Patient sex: M
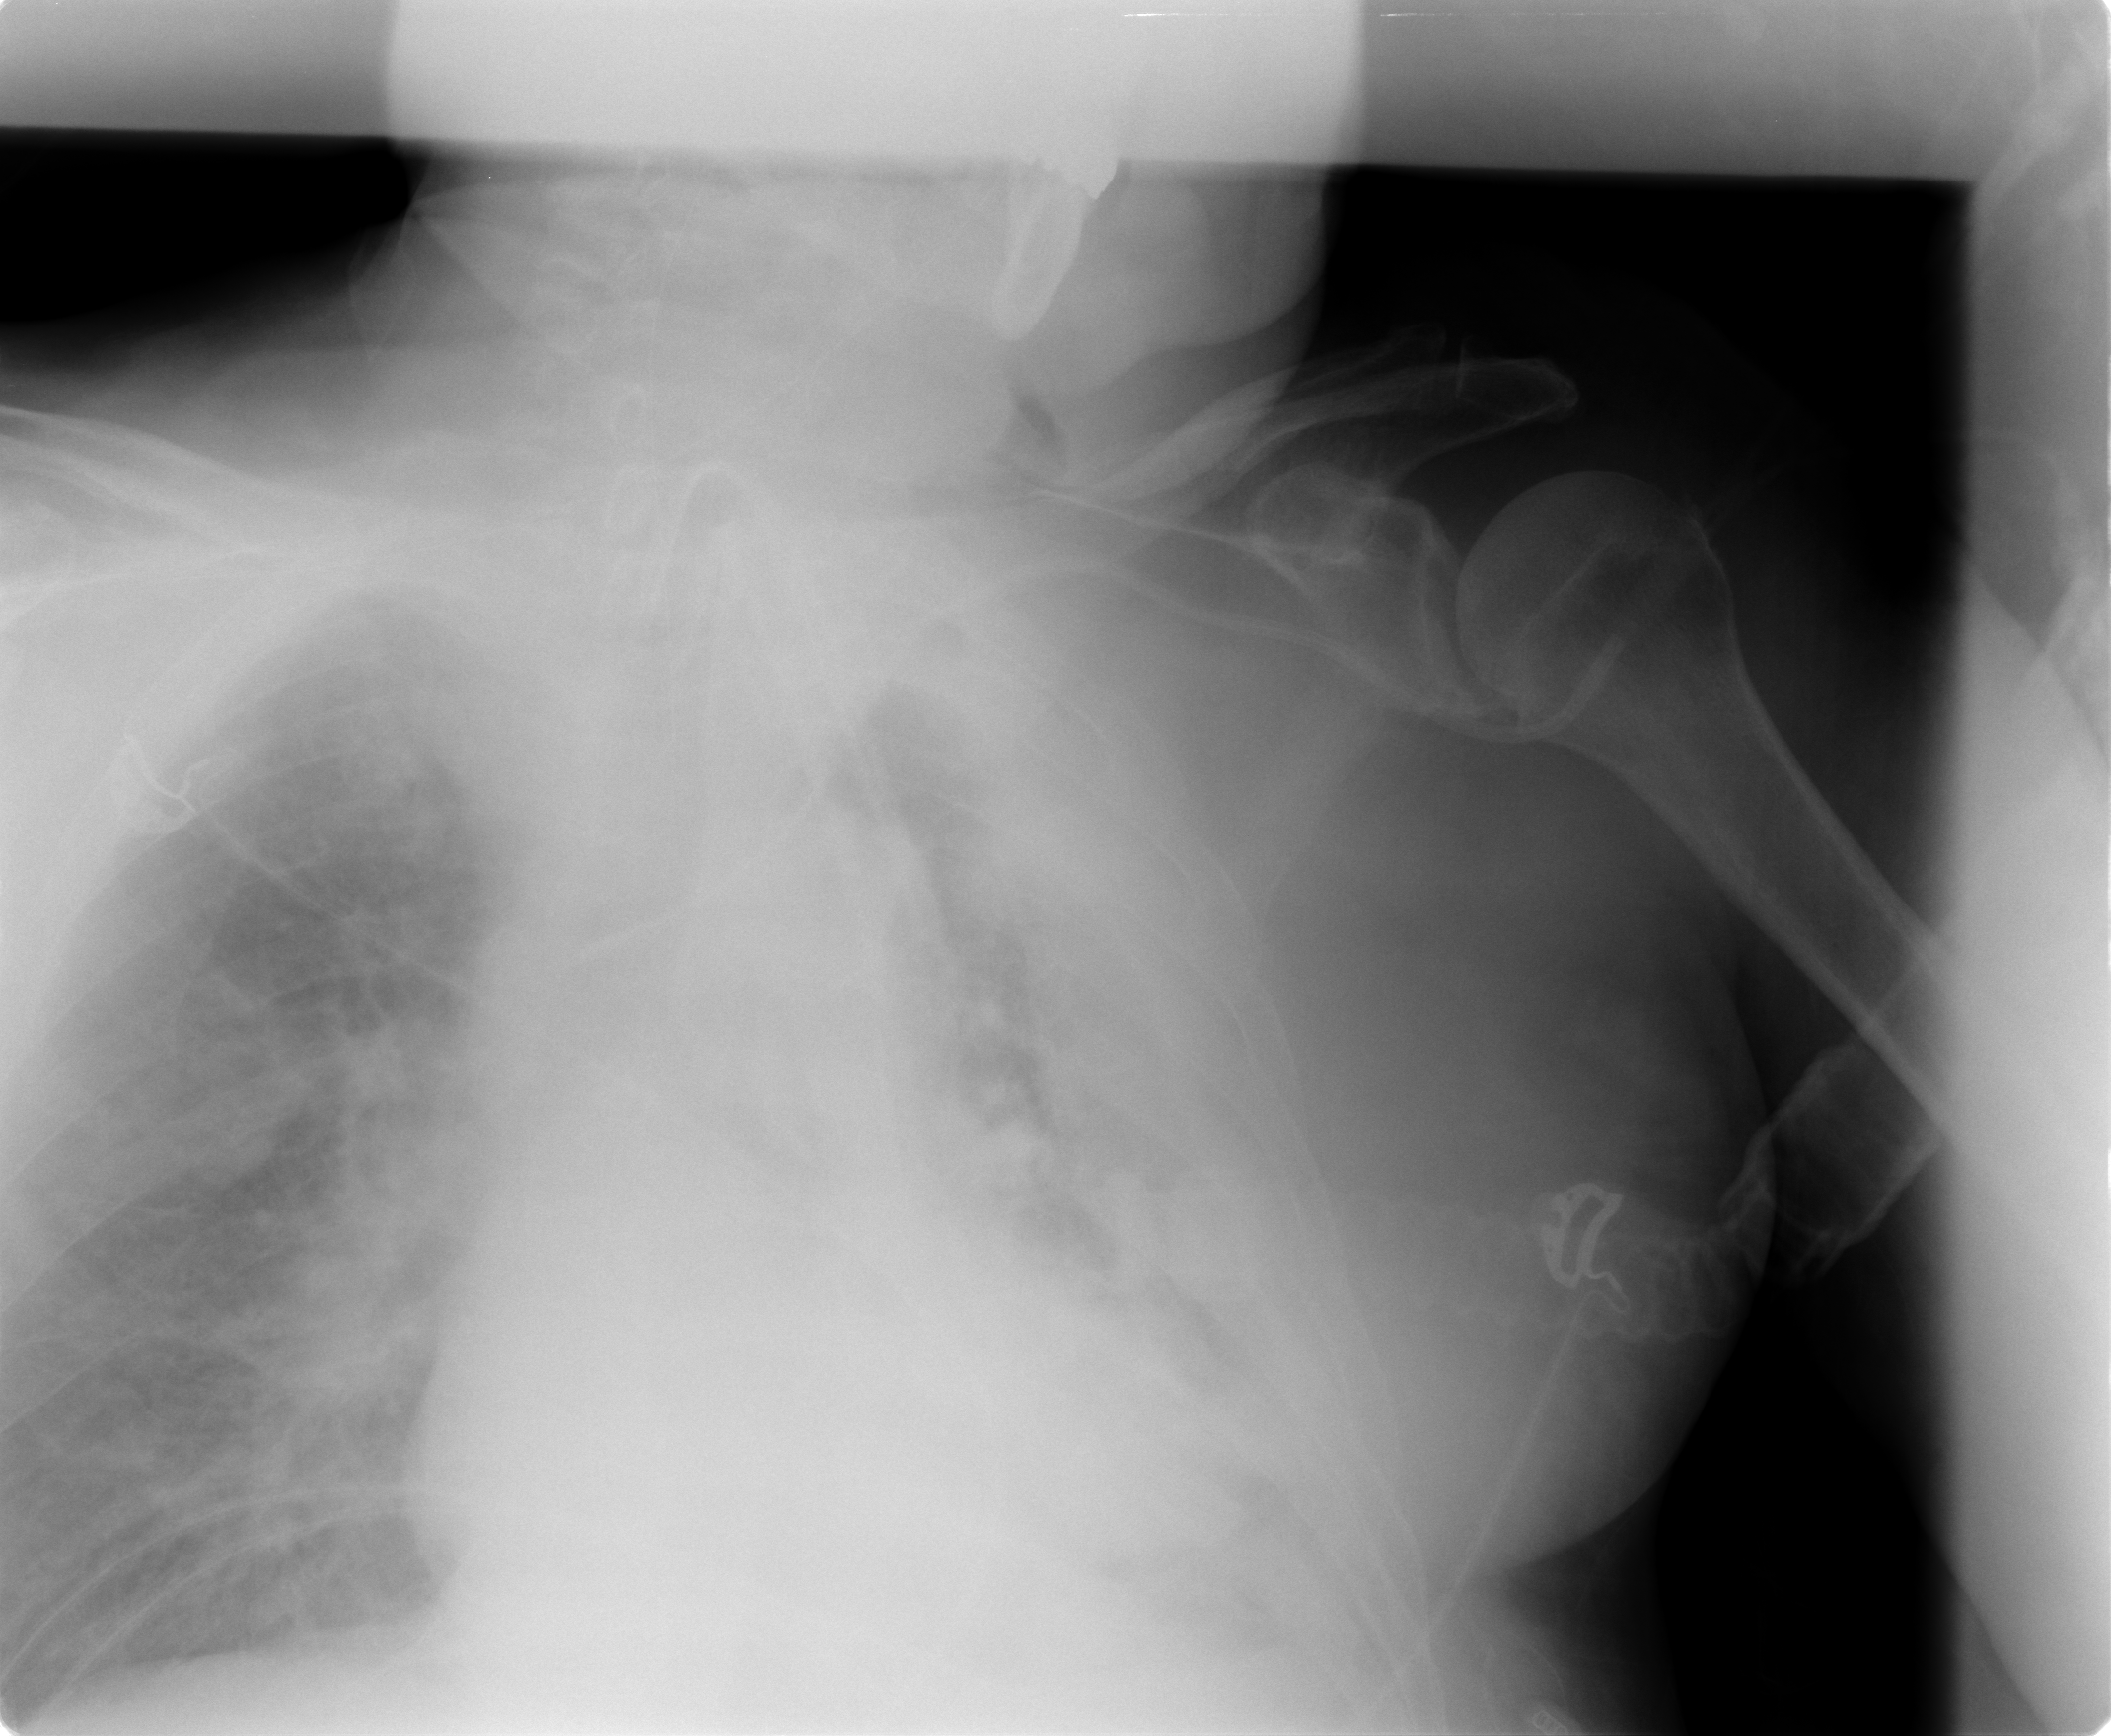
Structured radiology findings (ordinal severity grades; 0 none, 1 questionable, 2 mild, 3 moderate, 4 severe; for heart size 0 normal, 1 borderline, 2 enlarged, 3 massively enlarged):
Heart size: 0
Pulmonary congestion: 2
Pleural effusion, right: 0
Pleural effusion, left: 3
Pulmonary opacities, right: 2
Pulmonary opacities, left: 2
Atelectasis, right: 0
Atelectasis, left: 2